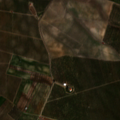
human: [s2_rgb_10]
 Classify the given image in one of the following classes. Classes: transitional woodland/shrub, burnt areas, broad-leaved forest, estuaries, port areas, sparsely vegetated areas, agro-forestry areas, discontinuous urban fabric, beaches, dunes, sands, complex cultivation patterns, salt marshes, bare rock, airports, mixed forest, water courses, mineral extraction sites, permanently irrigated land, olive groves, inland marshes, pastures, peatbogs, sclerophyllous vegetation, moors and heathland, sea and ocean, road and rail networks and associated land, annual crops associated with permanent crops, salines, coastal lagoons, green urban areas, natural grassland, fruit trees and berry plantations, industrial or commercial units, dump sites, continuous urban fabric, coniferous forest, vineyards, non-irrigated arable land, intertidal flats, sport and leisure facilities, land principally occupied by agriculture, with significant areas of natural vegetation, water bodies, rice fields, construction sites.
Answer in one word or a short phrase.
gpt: non-irrigated arable land, olive groves